Question: I am busy learning Angular + Firebase and I came across a problem. I have a collection of users and one of roles. I am using the ID generated for the users to store my role data. Here is a screenshot:

I want to use the canActivate function to manage who can edit what data. How do you check if a user has the admin field set to true? I can get the roles document for the user with this:
'''
this.afs.collection('roles').doc(id).valueChanges()
'''
I can display the data in HTML like this:
'''
*ngIf="roles$ | async as roles"
'''
However, I want to use it to verify if the user has admin rights.
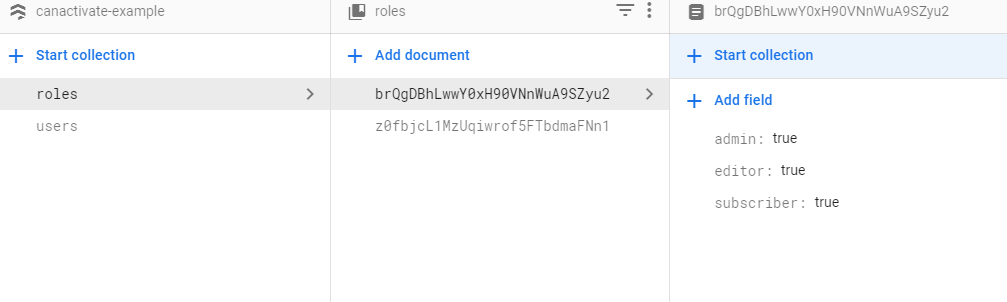
Answer: You will have to use the 'take(1)' or 'first()' operator to only get the first emit from the firebase stream. The 'CanActivate' guard expects a completing 'Observable':
'''
export interface UserRoles {
admin: boolean;
editor: boolean;
subscriber: boolean;
}
@Injectable({
providedIn: 'root'
})
export class IsAdminGuard implements CanActivate {
constructor(private auth: AngularFireAuth, private afs: AngularFirestore) {}
canActivate(): Observable<boolean> {
return this.auth.user.pipe(
switchMap((user) => !user?.uid
? of(false)
: this.afs.doc<UserRoles>('roles/${user.uid}').valueChanges().pipe(
map((roles) => !!(roles?.admin))
)
),
take(1)
);
}
}
'''